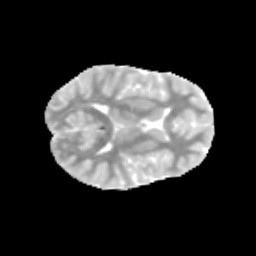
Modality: MD
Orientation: axial
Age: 10
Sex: female
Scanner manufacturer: siemens
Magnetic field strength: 3 T
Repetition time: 3.8 s
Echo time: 0.07 s